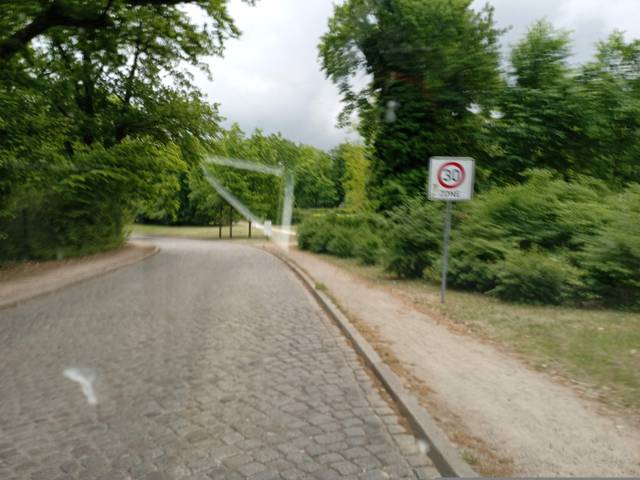
Region: Germany
Coordinates: 53.618, 11.414